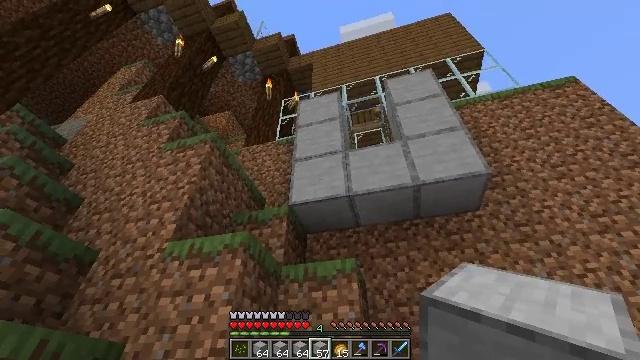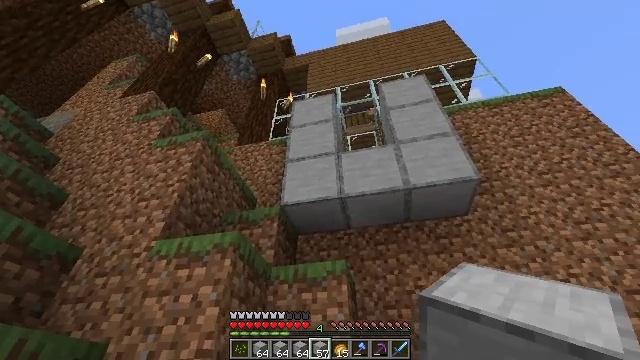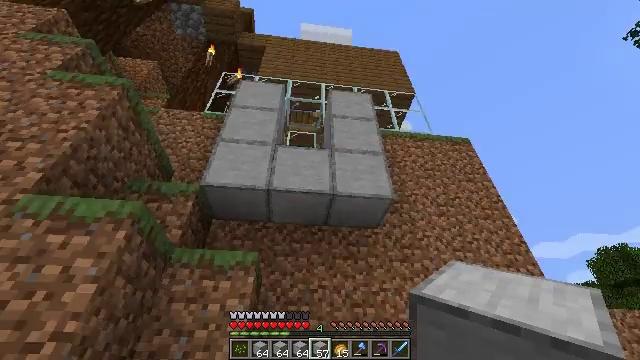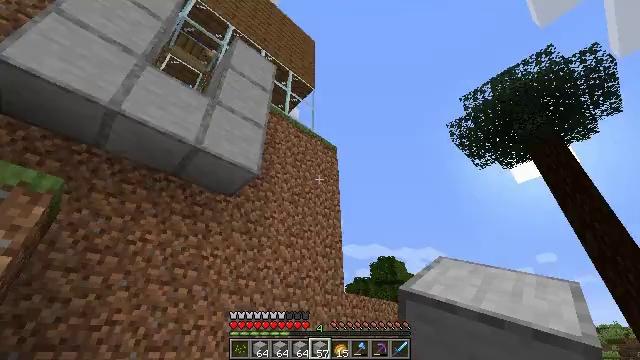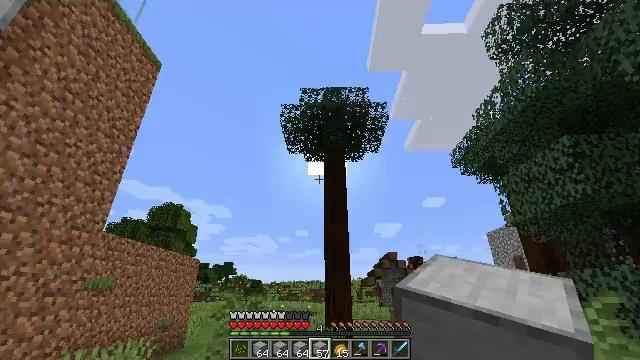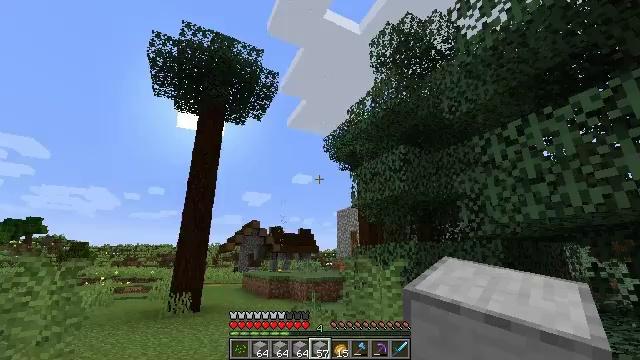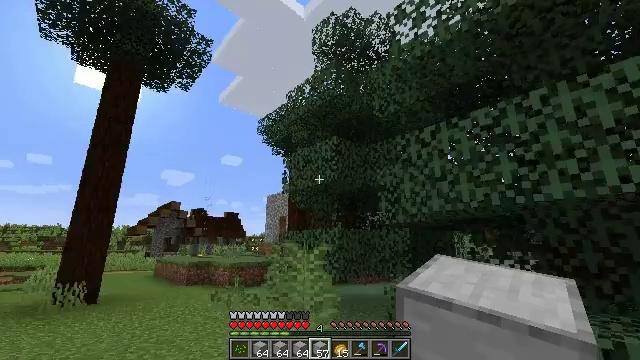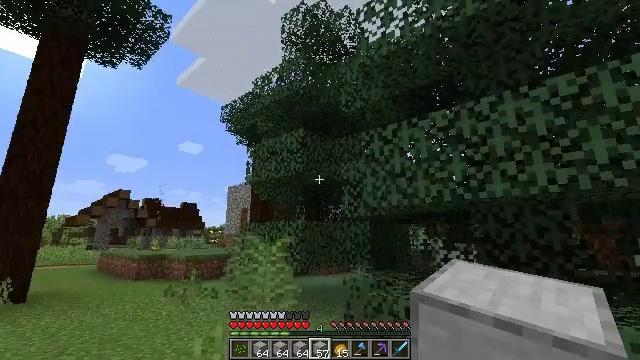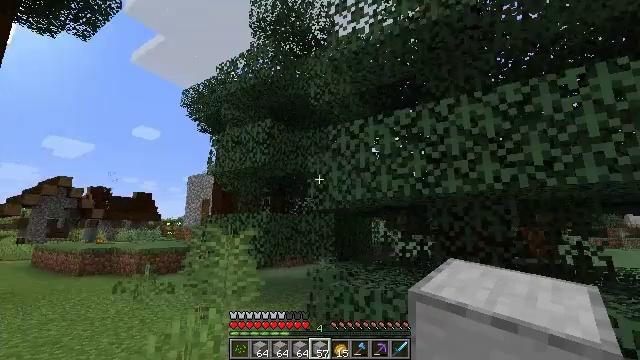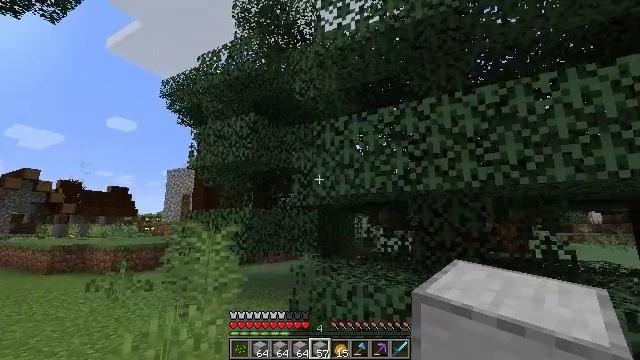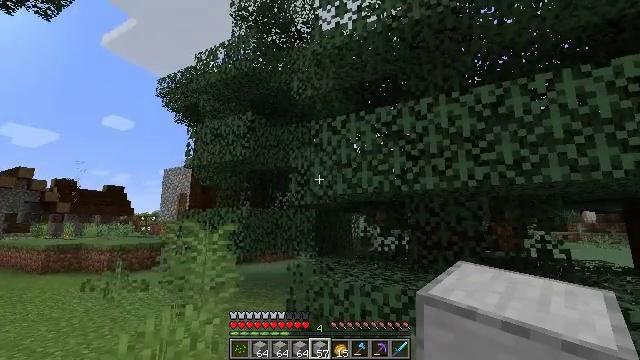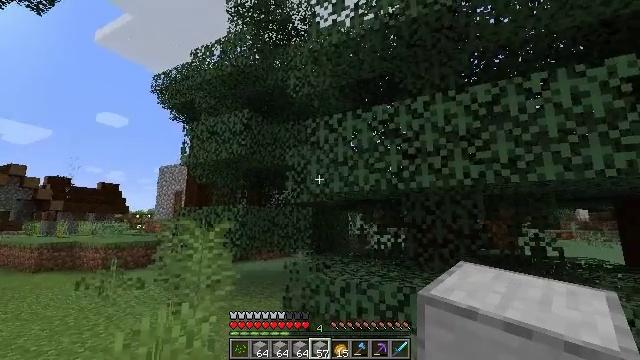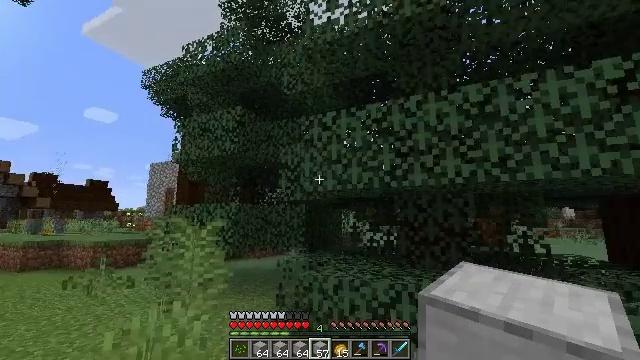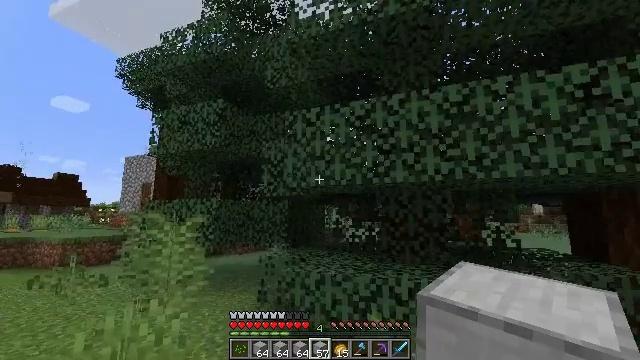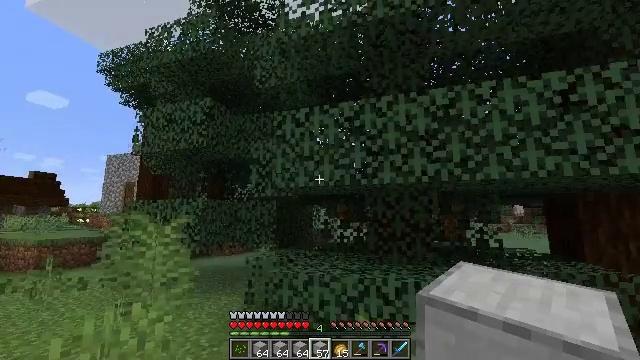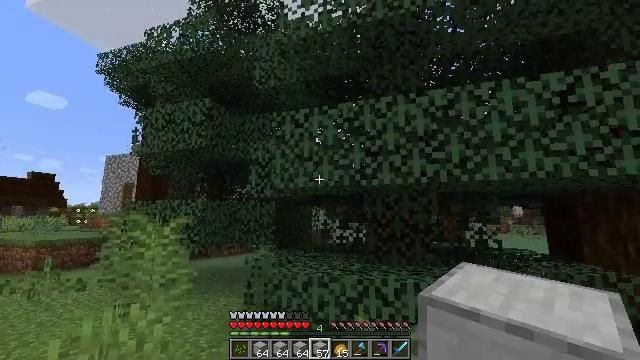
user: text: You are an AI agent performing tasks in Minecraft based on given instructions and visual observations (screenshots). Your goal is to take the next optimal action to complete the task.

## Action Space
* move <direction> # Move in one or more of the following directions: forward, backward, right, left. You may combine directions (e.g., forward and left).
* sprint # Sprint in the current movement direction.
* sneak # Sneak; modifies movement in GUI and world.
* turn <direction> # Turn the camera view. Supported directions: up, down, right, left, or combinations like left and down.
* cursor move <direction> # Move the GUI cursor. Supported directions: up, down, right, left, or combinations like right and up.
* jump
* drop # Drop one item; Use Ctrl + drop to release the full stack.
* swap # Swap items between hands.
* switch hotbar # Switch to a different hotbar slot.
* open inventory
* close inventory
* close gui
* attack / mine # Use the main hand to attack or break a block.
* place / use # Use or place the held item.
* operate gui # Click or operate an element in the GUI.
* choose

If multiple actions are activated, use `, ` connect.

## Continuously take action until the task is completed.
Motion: motion action
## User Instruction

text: Harvest the large fern for decoration.
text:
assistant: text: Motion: turn right
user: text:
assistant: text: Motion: turn right and down
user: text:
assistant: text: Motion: turn right and down
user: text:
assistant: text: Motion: turn right and down
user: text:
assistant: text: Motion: turn right and down
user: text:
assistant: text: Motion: turn right and down
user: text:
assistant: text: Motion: turn right and down
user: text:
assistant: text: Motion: turn right and down
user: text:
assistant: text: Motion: turn right
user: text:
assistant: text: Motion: no_op
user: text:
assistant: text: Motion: no_op
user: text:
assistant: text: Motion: turn right
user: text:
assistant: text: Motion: turn right
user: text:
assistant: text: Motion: turn right
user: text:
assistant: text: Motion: no_op
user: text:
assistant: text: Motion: turn right
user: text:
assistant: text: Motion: turn right and down
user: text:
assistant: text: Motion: turn right and down
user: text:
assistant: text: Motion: turn down
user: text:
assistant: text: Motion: turn left and down
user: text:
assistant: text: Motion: turn left
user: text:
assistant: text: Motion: no_op
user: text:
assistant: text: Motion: no_op
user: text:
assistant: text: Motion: no_op
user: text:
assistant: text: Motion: turn down
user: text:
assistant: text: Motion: turn down
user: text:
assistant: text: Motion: no_op
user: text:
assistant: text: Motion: no_op
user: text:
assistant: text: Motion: no_op
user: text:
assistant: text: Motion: no_op